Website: walmart
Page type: billing-address
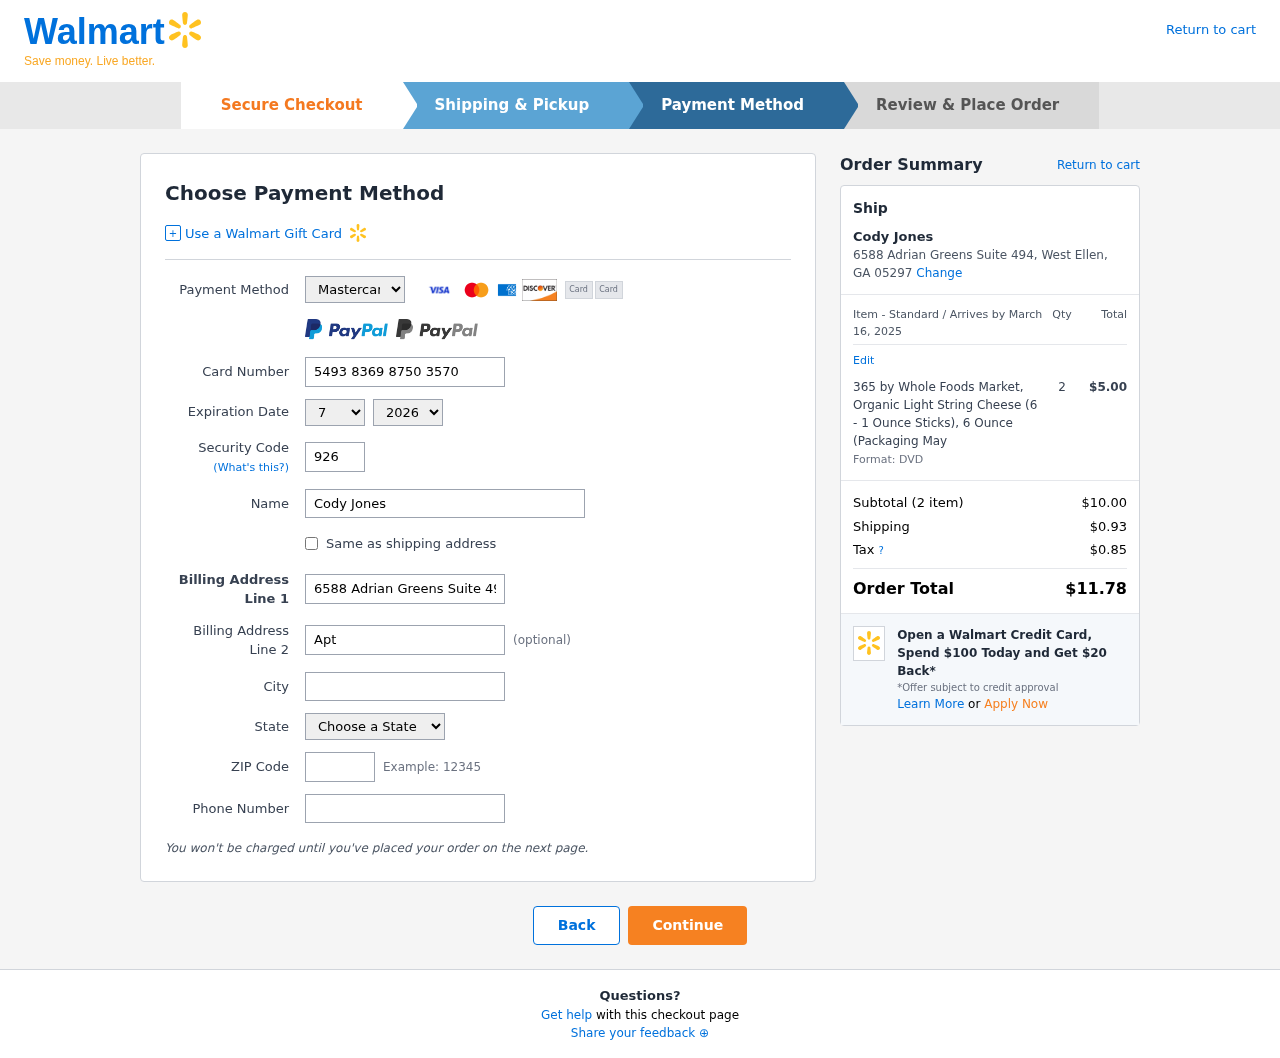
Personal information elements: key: PII_CARD_CVV
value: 926
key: PII_CARD_EXPIRY_MONTH
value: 07
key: PII_CARD_EXPIRY_YEAR
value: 26
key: PII_CARD_NUMBER
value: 5493 8369 8750 3570
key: PII_CARD_TYPE
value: Mastercard
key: PII_CITY
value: West Ellen
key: PII_CITY_STATE_ZIP
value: West Ellen, GA 05297
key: PII_FULLNAME
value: Cody Jones
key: PII_PHONE
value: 4472570208
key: PII_POSTCODE
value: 05297
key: PII_STATE
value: Georgia
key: PII_STREET
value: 6588 Adrian Greens Suite 494
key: PII_STREET2
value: Apt. 689
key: PII_FULLNAME2
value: Cody Jones
Product elements: key: PRODUCT1_NAME
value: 365 by Whole Foods Market, Organic Light String Cheese (6 - 1 Ounce Sticks), 6 Ounce (Packaging May
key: PRODUCT1_PRICE
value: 5
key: PRODUCT1_QUANTITY
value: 2
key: PRODUCT1_DESC
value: Format: DVD
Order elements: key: ORDER_DELIVERY_DATE
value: March 16, 2025
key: ORDER_NUM_ITEMS
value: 2
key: ORDER_SUBTOTAL
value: $10.00
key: ORDER_SHIPPING_COST
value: $0.93
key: ORDER_TAX
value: $0.85
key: ORDER_TOTAL
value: $11.78